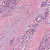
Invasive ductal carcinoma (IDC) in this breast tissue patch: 1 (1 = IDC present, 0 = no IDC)